Question: Currently,
I am implementing a feature in my app that dynamically allocate UIViews with 2 UILabels within the UIView's subview... I have done this before but seem to be stuck on this for some reason.
Here's my code:
'''
UIView *view;
UILabel *label;
UILabel *powerOutput;
for (int i = 1; i < [[_detailsArray objectAtIndex:1] count]; i++)
{
view = [[UIView alloc] initWithFrame:CGRectMake((i-1)*100 + 5, 10, 90, 100)];
view.backgroundColor = [UIColor blackColor];
label = [[UILabel alloc] init];
label.frame = CGRectMake(view.frame.origin.x + 5, view.frame.origin.y + 2, view.frame.size.width - 10, 20);
label.backgroundColor = [UIColor clearColor];
label.font = [UIFont systemFontOfSize:10];
label.textColor = [UIColor whiteColor];
powerOutput.textAlignment = NSTextAlignmentCenter;
label.text = [NSString stringWithFormat:@"SN %@", [[[_detailsArray objectAtIndex:1] objectAtIndex:i] objectForKey:@"sn"]];
[powerOutput setTag:LABEL_TAG+i];
NSLog(@"%@", label.text);
[view addSubview:label];
powerOutput = [[UILabel alloc] init];
powerOutput.frame = CGRectMake(view.frame.origin.x + 5, view.frame.origin.y + 50, view.frame.size.width - 10, 20);
powerOutput.backgroundColor = [UIColor clearColor];
powerOutput.font = [UIFont systemFontOfSize:10];
powerOutput.textColor = [UIColor whiteColor];
powerOutput.textAlignment = NSTextAlignmentCenter;
powerOutput.text = [NSString stringWithFormat:@"%@W", [[[_detailsArray objectAtIndex:1] objectAtIndex:i] objectForKey:@"Pout_W"]];
[powerOutput setTag:IMAGE_TAG+i];
NSLog(@"%@", powerOutput.text);
[view addSubview:powerOutput];
[self.view addSubview:view];
}
for (int i = 1; i < [[_detailsArray objectAtIndex:1] count]; i++) {
UILabel *label = (UILabel *)[self.view viewWithTag:LABEL_TAG+i]; // get the label with tag
//NSLog(@"%@", label);
label.text = [NSString stringWithFormat:@"SN %@", [[[_detailsArray objectAtIndex:1] objectAtIndex:i] objectForKey:@"sn"]];
//NSLog(@"%@", label.text);
UILabel *powerOutputLabel = (UILabel *)[self.view viewWithTag:IMAGE_TAG+i]; // get the label with tag
powerOutputLabel.text = [NSString stringWithFormat:@"%@W", [[[_detailsArray objectAtIndex:1] objectAtIndex:i] objectForKey:@"Pout_W"]];
//NSLog(@"%@", powerOutputLabel.text);
}
'''
I have also tried :
'''
UIView *view;
UILabel *label;
UILabel *powerOutput;
for (int i = 1; i < [[_detailsArray objectAtIndex:1] count]; i++)
{
view = [[UIView alloc] initWithFrame:CGRectMake((i-1)*100 + 5, 10, 90, 100)];
view.backgroundColor = [UIColor blackColor];
label = [[UILabel alloc] init];
label.frame = CGRectMake(view.frame.origin.x + 5, view.frame.origin.y + 2, view.frame.size.width - 10, 20);
label.backgroundColor = [UIColor clearColor];
label.font = [UIFont systemFontOfSize:10];
label.textColor = [UIColor whiteColor];
powerOutput.textAlignment = NSTextAlignmentCenter;
label.text = [NSString stringWithFormat:@"SN %@", [[[_detailsArray objectAtIndex:1] objectAtIndex:i] objectForKey:@"sn"]];
//[powerOutput setTag:LABEL_TAG+i];
NSLog(@"%@", label.text);
[view addSubview:label];
powerOutput = [[UILabel alloc] init];
powerOutput.frame = CGRectMake(view.frame.origin.x + 5, view.frame.origin.y + 50, view.frame.size.width - 10, 20);
powerOutput.backgroundColor = [UIColor clearColor];
powerOutput.font = [UIFont systemFontOfSize:10];
powerOutput.textColor = [UIColor whiteColor];
powerOutput.textAlignment = NSTextAlignmentCenter;
powerOutput.text = [NSString stringWithFormat:@"%@W", [[[_detailsArray objectAtIndex:1] objectAtIndex:i] objectForKey:@"Pout_W"]];
//[powerOutput setTag:IMAGE_TAG+i];
NSLog(@"%@", powerOutput.text);
[view addSubview:powerOutput];
[self.view addSubview:view];
}
'''
Which shouldn't have any issues because when I create a new view, I create a new UILabel that I add to the NEW UIView...
Heres a pic:

So I create three views, okay good... But where are my 3 UILabels.... Also heres a log statement of the texts:
'''
2013-07-16 18:14:26.945 PowerOneApp[14307:c07] SN 875222
2013-07-16 18:14:26.945 PowerOneApp[14307:c07] 53.50W
2013-07-16 18:14:26.946 PowerOneApp[14307:c07] SN 875225
2013-07-16 18:14:26.946 PowerOneApp[14307:c07] 59.89W
2013-07-16 18:14:26.946 PowerOneApp[14307:c07] SN 957188
2013-07-16 18:14:26.947 PowerOneApp[14307:c07] 135.39W
'''
Really not sure why this isnt working correctly... Anyone got any ideas? This seems like a very trivial thing at this point, like one line of code or something.... I have done this before using tags with multiple views like this and have different values with respect to different UIViews, and the UILabels values change with respect to a UISlider I implemented.
So I have some experience with this issue but I am stump at the moment. Maybe tomorrow I'll understand what I'm doing wrong but at the moment.... I'm really not sure... If anyone can give a pointer... please do so :)
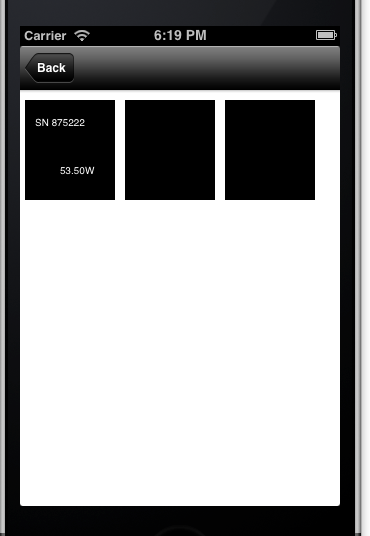
Answer: You're setting your labels frame incorrectly:
'''
label.frame = CGRectMake(view.frame.origin.x + 5, view.frame.origin.y + 2, view.frame.size.width - 10, 20);
'''
Frame is already relative to parent view, so when you add parent's origin 'x' and 'y', your label gets out of visible bounds. This works ok for the first view, because its 'x' and 'y' are small.
You might want to write:
'''
label.frame = CGRectMake(10, 12, view.frame.size.width - 10, 20);
'''
The same for the second label.